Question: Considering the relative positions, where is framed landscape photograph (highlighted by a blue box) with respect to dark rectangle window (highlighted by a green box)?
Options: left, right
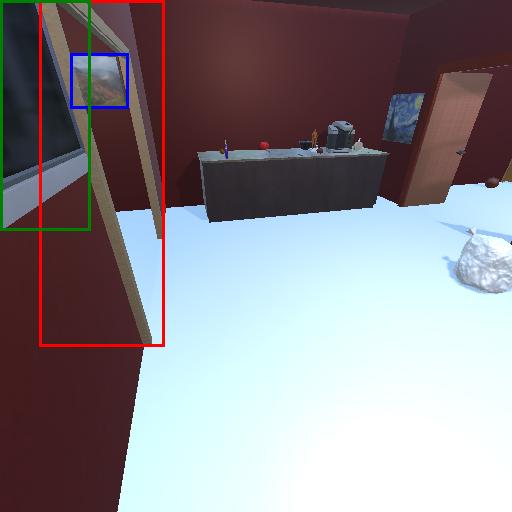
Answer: left